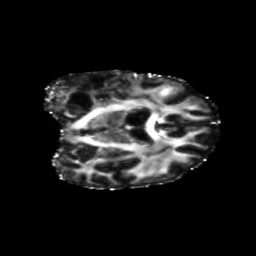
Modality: FA
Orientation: coronal
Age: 58
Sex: female
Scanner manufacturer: siemens
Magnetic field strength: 3 T
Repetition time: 5.25 s
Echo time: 0.08 s